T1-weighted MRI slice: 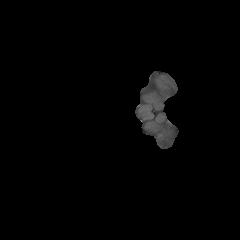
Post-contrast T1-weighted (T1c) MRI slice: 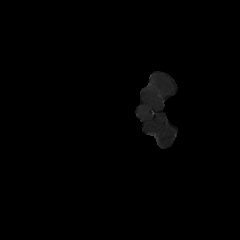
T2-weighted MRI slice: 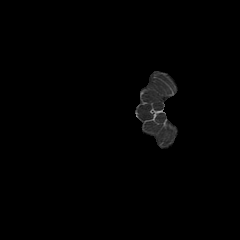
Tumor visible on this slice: no